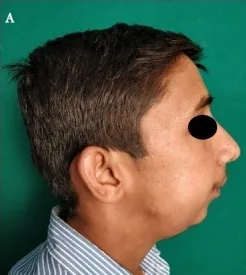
Post-Operative Images. . A: Lateral View.
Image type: medical_photograph (oral_photograph)